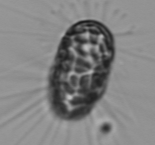
Label: Corethron_hystrix